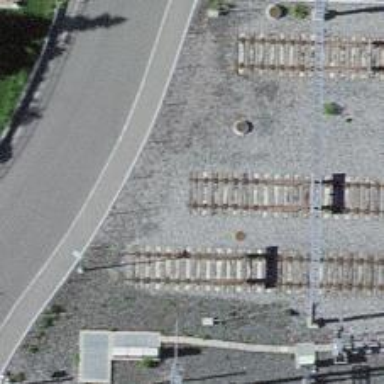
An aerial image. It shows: Railway buffer stop.